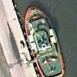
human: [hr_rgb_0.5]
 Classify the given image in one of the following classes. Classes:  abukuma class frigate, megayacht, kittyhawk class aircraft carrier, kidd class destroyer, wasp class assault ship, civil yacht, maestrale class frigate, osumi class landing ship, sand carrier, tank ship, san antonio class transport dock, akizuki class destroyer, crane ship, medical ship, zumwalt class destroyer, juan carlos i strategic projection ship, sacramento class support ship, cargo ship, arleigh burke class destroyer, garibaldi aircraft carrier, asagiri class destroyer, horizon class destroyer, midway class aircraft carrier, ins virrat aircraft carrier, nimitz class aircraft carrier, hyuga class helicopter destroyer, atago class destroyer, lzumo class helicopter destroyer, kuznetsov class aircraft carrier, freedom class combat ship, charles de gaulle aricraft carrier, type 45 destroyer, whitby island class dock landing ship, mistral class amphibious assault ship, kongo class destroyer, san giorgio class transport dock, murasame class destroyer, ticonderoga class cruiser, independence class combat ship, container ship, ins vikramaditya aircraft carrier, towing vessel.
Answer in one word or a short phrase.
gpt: Towing vessel